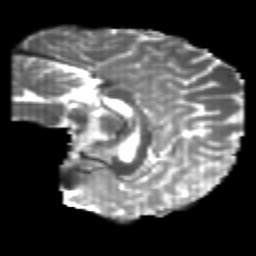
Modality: T2w
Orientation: sagittal
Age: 20
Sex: male
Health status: healthy
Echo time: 0.074 s